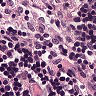
Metastatic tissue present: no